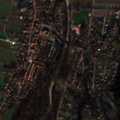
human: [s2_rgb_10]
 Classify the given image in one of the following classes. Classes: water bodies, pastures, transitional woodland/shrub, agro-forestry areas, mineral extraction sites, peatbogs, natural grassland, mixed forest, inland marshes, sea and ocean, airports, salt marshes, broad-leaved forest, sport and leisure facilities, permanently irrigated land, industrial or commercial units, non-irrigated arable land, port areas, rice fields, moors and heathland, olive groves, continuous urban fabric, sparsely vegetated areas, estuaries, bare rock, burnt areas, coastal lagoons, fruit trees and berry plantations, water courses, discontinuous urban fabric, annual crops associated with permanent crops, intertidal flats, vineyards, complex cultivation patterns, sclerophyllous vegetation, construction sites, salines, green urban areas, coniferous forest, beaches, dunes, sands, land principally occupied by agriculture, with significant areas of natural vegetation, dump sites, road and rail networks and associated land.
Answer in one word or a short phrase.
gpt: discontinuous urban fabric, non-irrigated arable land, pastures, land principally occupied by agriculture, with significant areas of natural vegetation, broad-leaved forest, coniferous forest